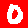
Digit: 0